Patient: sex M, age 60
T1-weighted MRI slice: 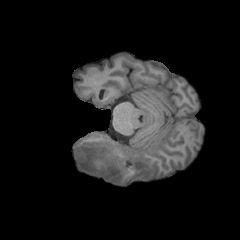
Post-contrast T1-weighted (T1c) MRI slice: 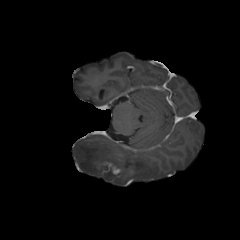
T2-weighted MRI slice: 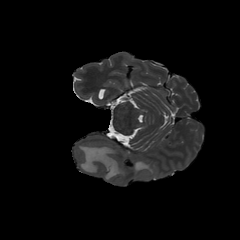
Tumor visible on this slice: yes
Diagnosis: Glioblastoma, IDH-wildtype
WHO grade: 4